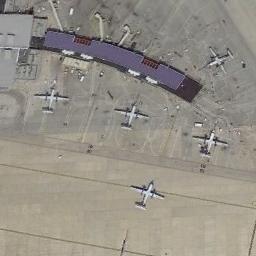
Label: airplane